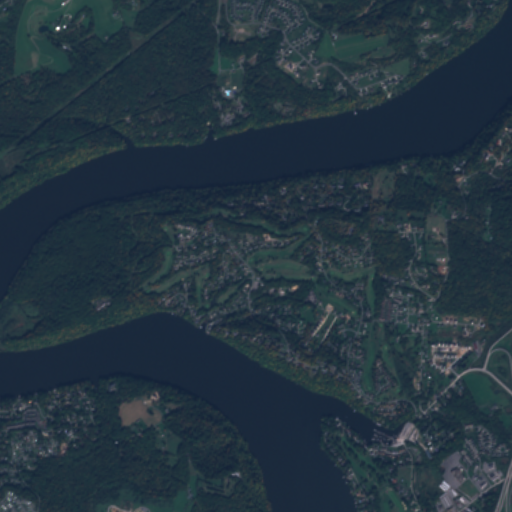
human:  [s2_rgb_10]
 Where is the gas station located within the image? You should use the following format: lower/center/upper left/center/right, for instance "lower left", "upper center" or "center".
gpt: The gas station is located in the lower right of the image.
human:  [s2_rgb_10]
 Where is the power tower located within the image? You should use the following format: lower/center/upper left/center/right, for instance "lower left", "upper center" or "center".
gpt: The power tower is located in the upper left of the image.
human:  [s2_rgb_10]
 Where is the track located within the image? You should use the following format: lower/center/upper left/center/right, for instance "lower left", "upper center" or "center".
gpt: There is no track in the image.